Interaction volume radius: 10 \u00c5
Interaction volume height: 10 \u00c5
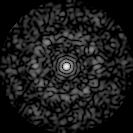
Disorder parameter: 0.8303